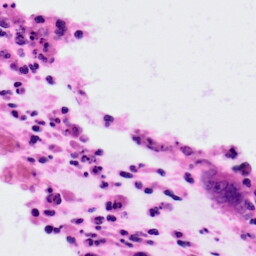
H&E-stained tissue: Colon